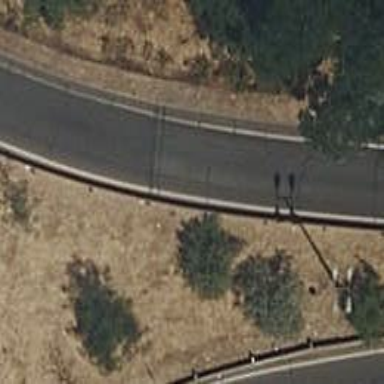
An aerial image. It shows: Guard rail as barrier.